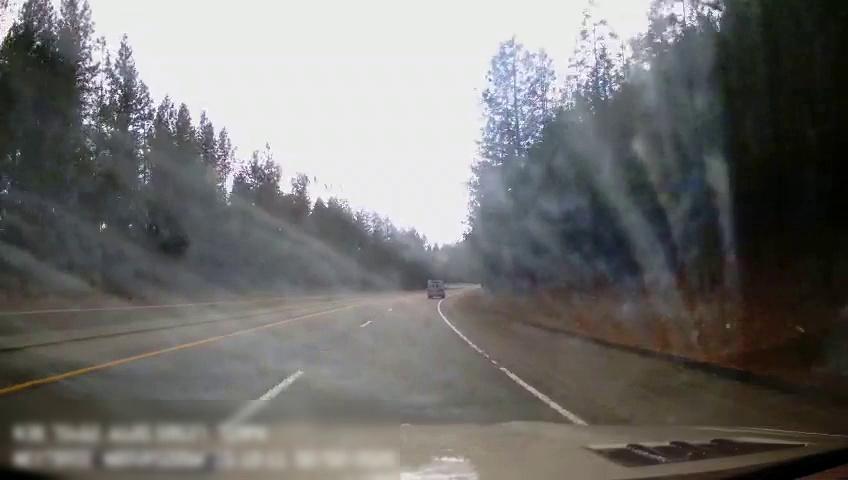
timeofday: Day
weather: Cloudy
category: Drivable Space
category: Drivable Space
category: Vehicles | Van
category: Lanes | Current Lane
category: Lanes | Alternate Lane
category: Lanes | Alternate Lane